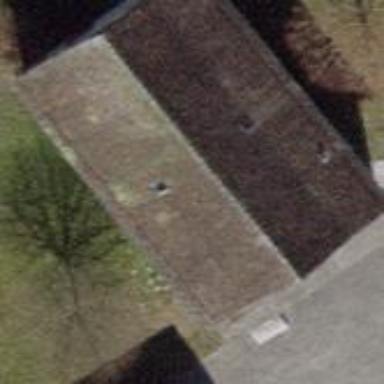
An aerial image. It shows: Building that serves as military barracks.